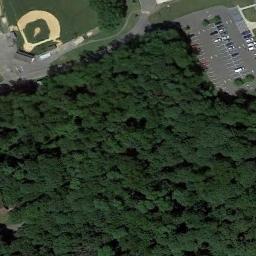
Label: baseball_diamond